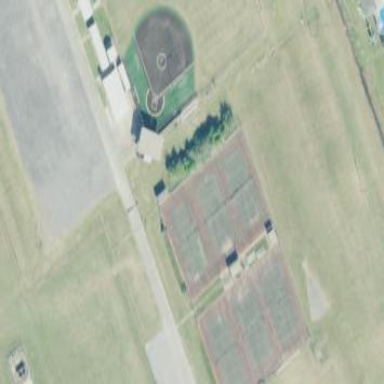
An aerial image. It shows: Paved tennis court on leisure land.